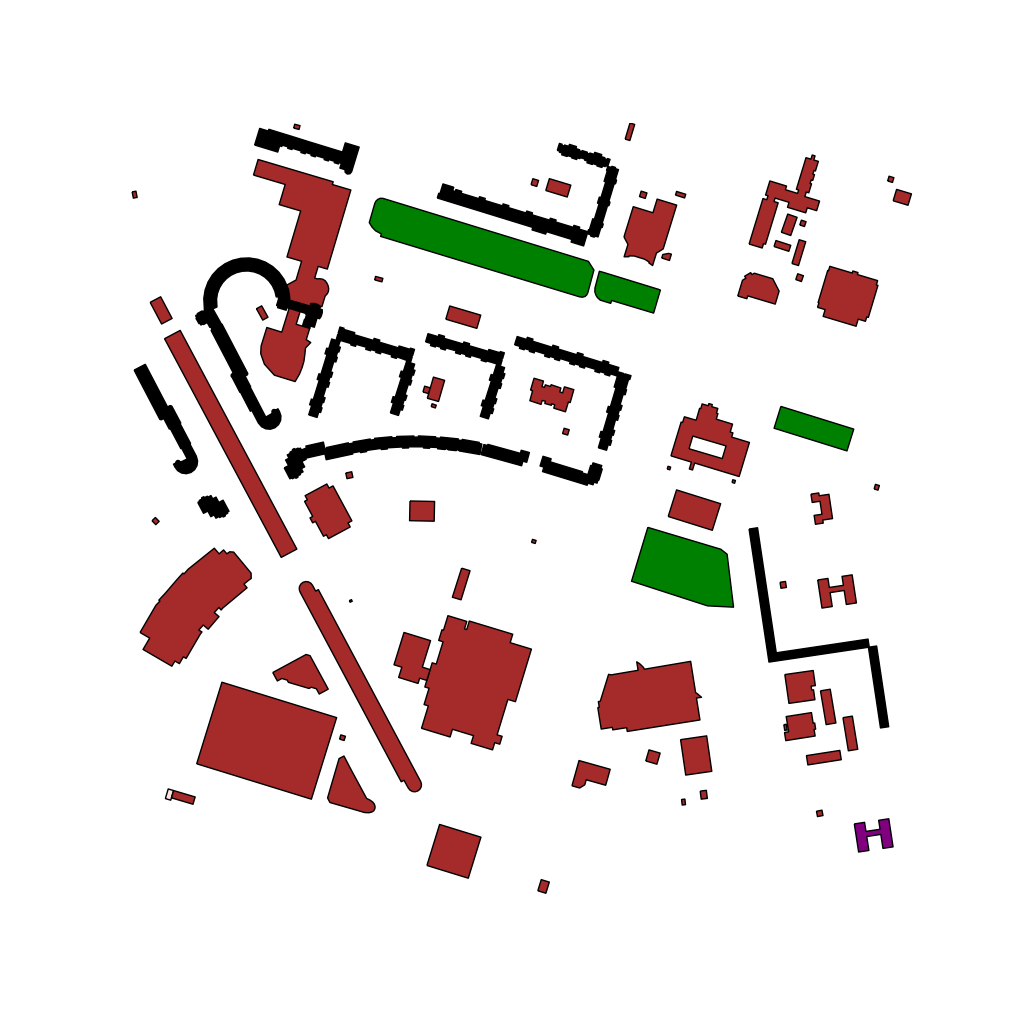
Tags: overhead vector_map, business, recreation, residential, special, modern, soviet, high_rise, individual_rise, low_rise, density_2, Building, Facility, Gas, Kinder, Park, 1.0 km²